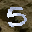
Label: 5